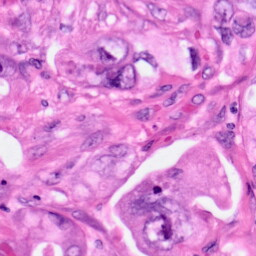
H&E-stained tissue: Pancreatic